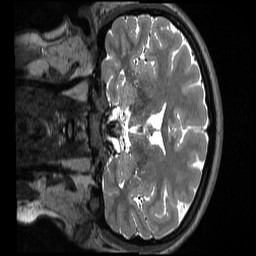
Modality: T2w
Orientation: coronal
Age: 22
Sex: female